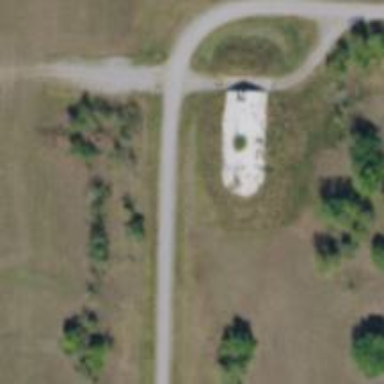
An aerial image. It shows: Military bunker.